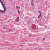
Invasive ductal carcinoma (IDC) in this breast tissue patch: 0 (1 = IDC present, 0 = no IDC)